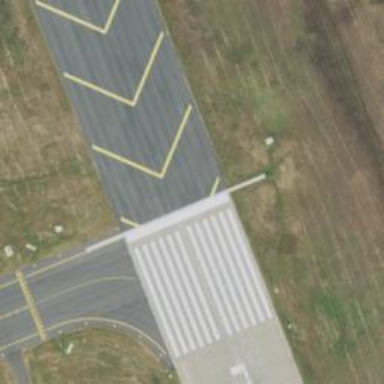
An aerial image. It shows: Asphalt runway at the airport.